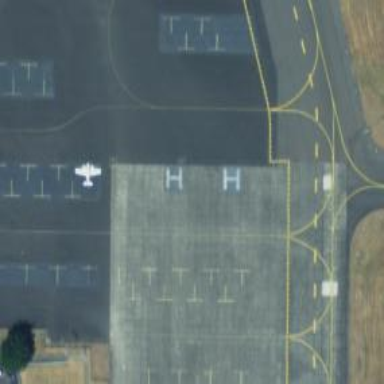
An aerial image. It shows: Image showing helipad at airport.